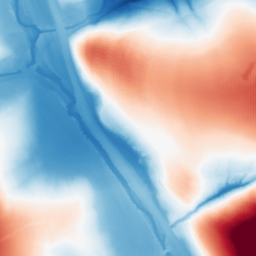
Category: morphological
Decomposition family: tophat_combined
Decomposition parameters: size: 100
Upsampling method: fft_zeropad
Upsampling parameters: scale: 4
Upsampling scale: 4